This time-domain trace was recorded on a rotor test rig. Based on the visible evidence, which rotor condition applies: normal, misalignment, unbalance, looseness?
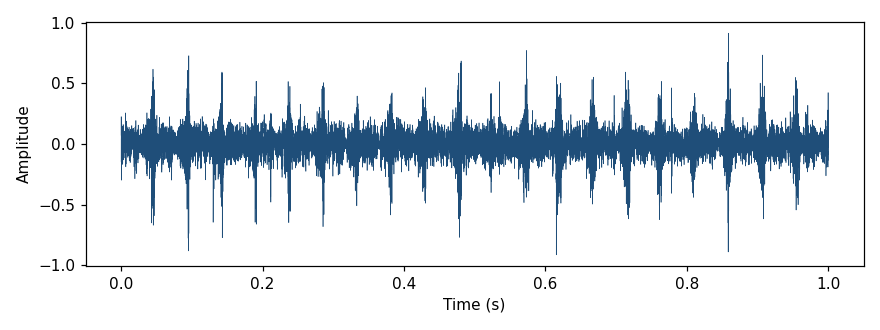
Answer: looseness